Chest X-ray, AP view. Patient: 35 years old, sex M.
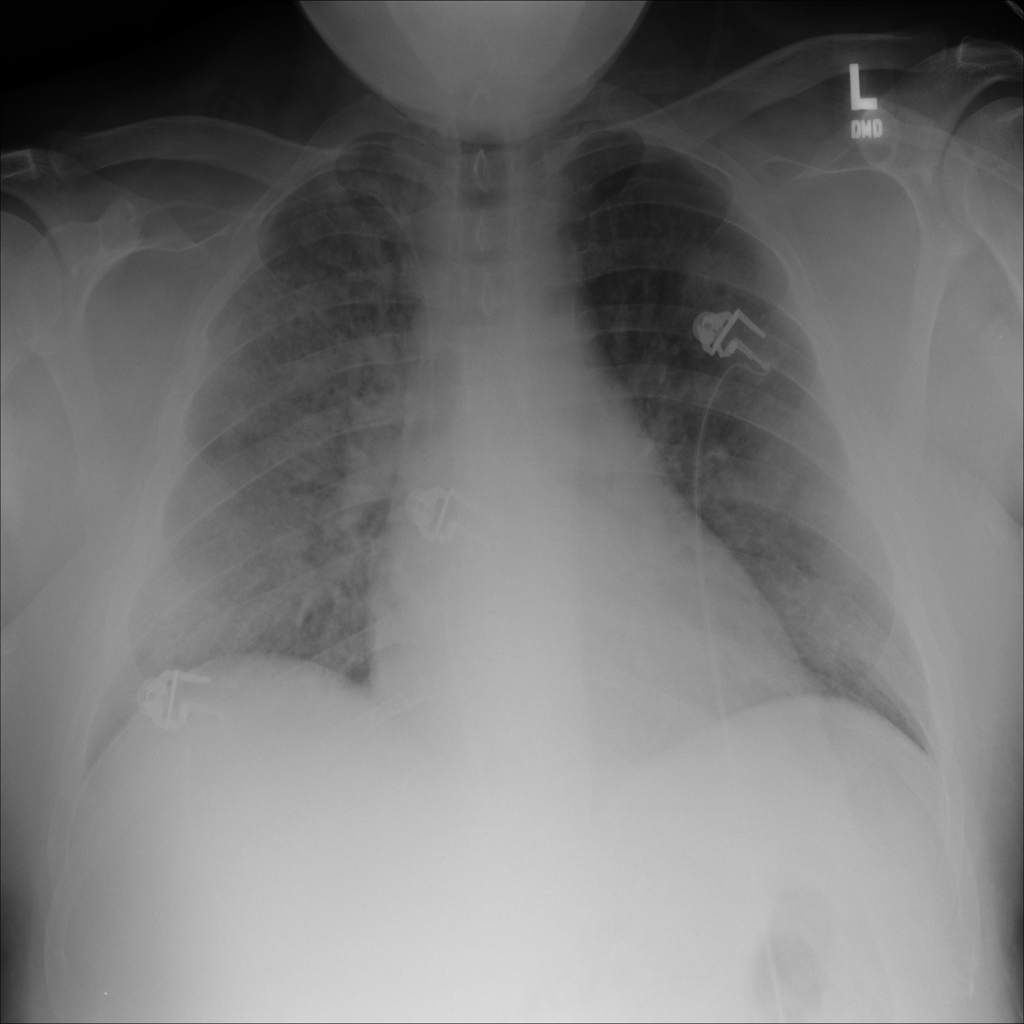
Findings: Infiltration